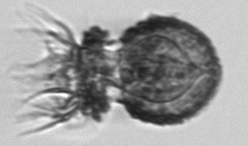
Label: Stenosemella_pacifica